Current action and preconditions to check: path_clear

Your task: For each precondition in the list above, predict whether it will hold at this action.

Consider the current scene as observed from the mobile robot's camera, and analyze the predicted future states of all dynamic agents (e.g., people, animals, vehicles, or any moving entities) within the NEXT SECOND.

IMPORTANT: Only answer "very likely" if you are absolutely certain—based on strong, clear evidence—that a dynamic agent will violate the precondition in the predicted future state. Do NOT answer "very likely" for unlikely, ambiguous, or low-probability risks.

Ask yourself for each precondition: Is there a high probability, with clear and convincing evidence, that the predicted future states of any dynamic agent will interfere with the predicted future state of the currently executing action within the NEXT SECOND, causing that precondition to fail?

Assess the risk level based on these predictions. Use "likely" or "very likely" if motions create a clear risk of interference.

Use "neutral" or "improbable" if agents are nearby but their predicted paths are clearly diverging or non-conflicting.

Failure Risk Categories: "very improbable", "improbable", "neutral", "likely", "very likely"

Answer Format: Output ONLY the probability_of_failure value from these categories: "very improbable", "improbable", "neutral", "likely", "very likely"

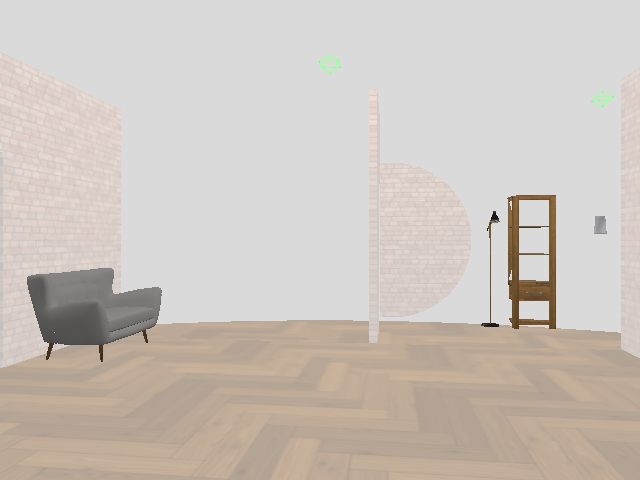

Answer: very improbable